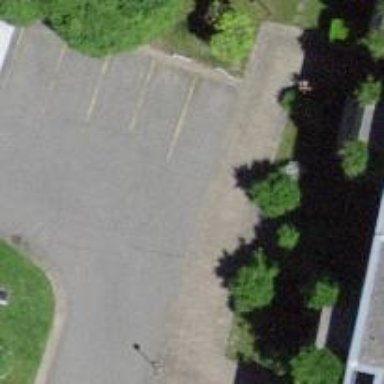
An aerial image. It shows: Asphalt parking aisle road.